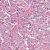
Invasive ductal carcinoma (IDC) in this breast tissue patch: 1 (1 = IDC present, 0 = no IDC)